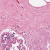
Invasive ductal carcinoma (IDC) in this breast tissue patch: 0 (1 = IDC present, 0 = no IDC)